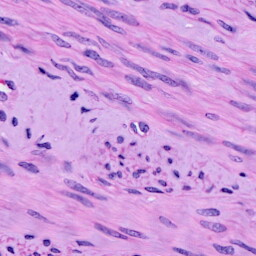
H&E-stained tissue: Cervix